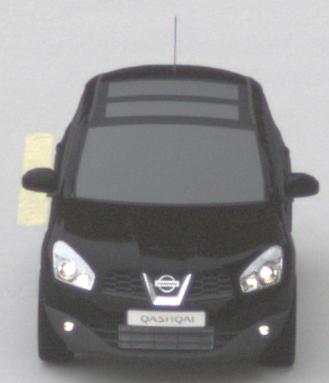
Make: Nissan
Model: Qashqai 1.6
Detailed model: Qashqai (J10)
Model produced from: 2010/03
Model produced until: 2010/08
Doors: 5
Color: black
Road condition: dry road
Daytime: morning or afternoon
Contrast: low contrast